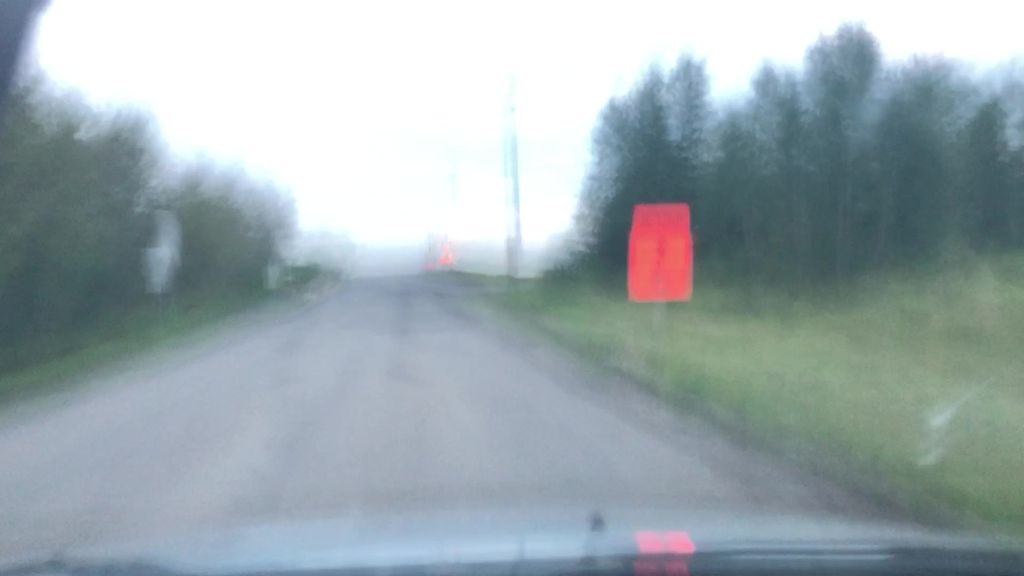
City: edmonton